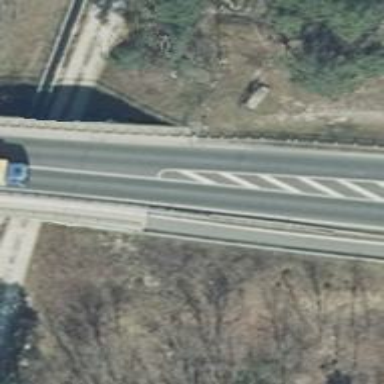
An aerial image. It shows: Asphalt road on secondary bridge.